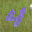
Label: 4